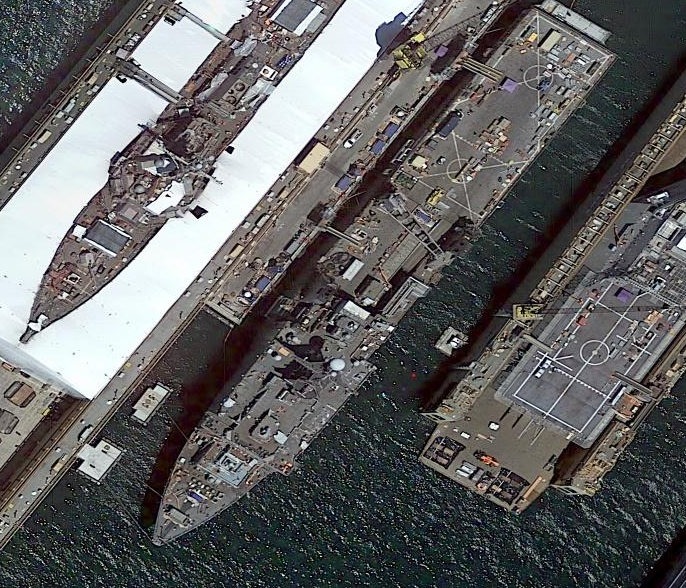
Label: combat